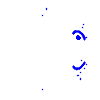
Particle: electron